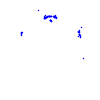
Particle: proton